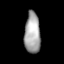
Tissue: lung
Cell type: Epithelial cells
Senescence score: 0.1238
Nuclear area (px): 634
Mean DAPI intensity: 165.688